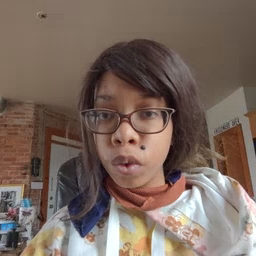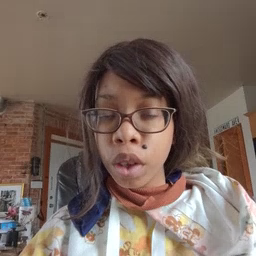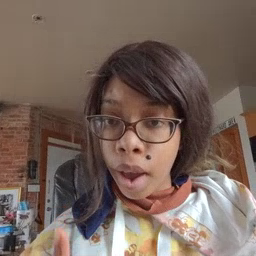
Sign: up